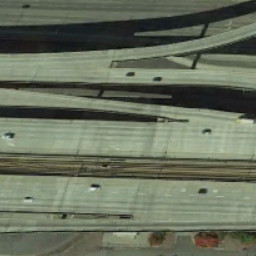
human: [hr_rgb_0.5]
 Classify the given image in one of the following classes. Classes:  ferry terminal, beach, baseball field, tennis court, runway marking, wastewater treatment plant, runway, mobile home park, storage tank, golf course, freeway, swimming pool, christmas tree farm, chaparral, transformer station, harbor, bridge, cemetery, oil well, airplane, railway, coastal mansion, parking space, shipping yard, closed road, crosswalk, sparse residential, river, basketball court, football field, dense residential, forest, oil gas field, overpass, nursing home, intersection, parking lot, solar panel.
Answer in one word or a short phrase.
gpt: overpass